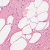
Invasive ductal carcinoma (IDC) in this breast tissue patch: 0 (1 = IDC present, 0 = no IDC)